Field crop: maize
Growth stage: 2
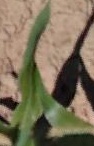
Species: maize